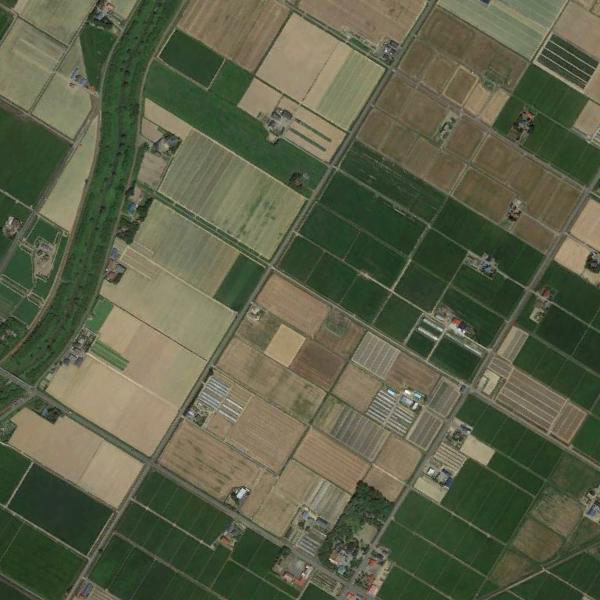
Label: Farmland